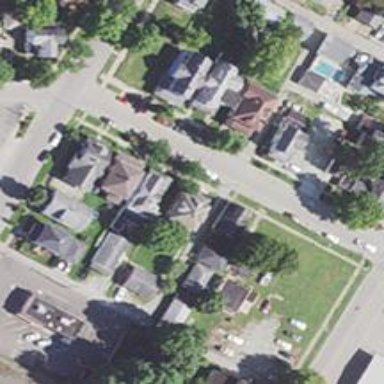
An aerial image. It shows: Alley classified as service road.